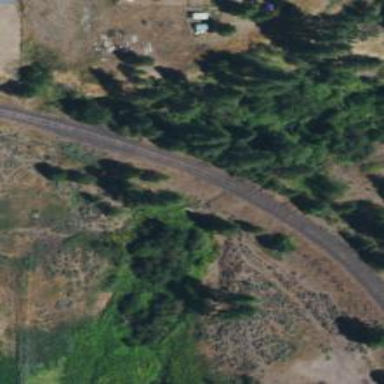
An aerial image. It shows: Culvert tunnel.